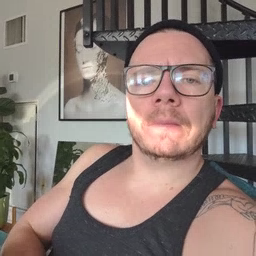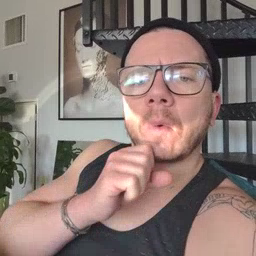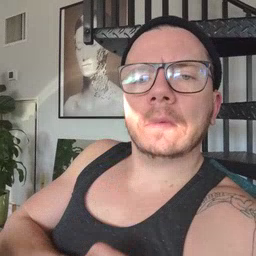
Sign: old